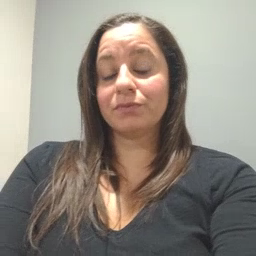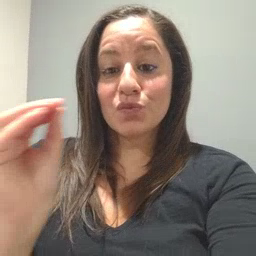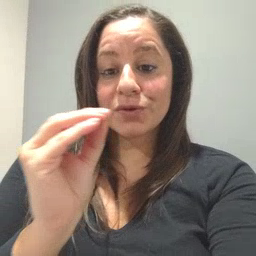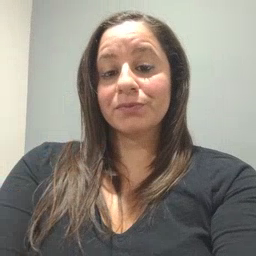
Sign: kiss